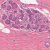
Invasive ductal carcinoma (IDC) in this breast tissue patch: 0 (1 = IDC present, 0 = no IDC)